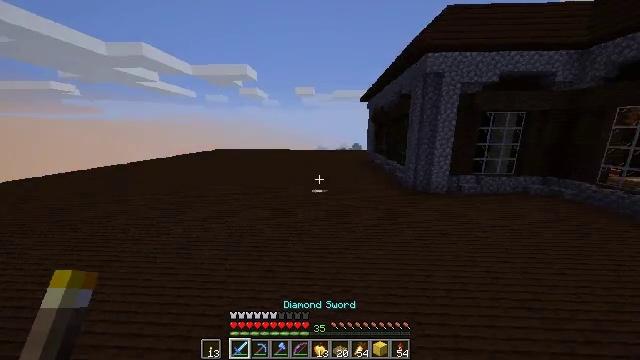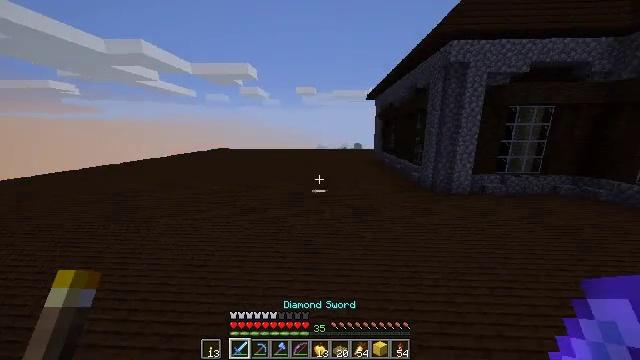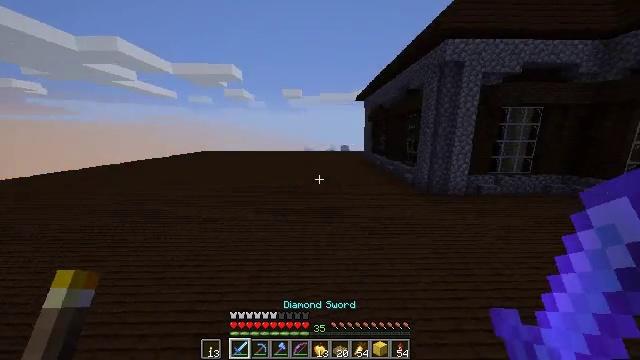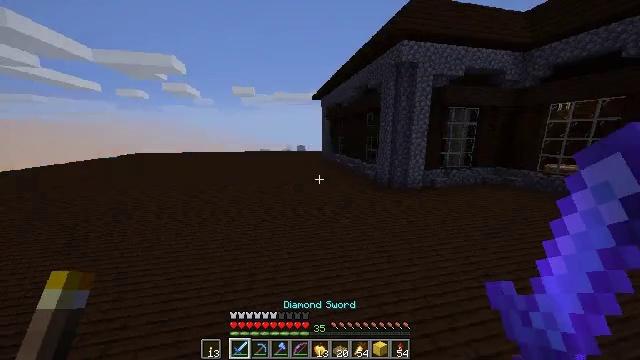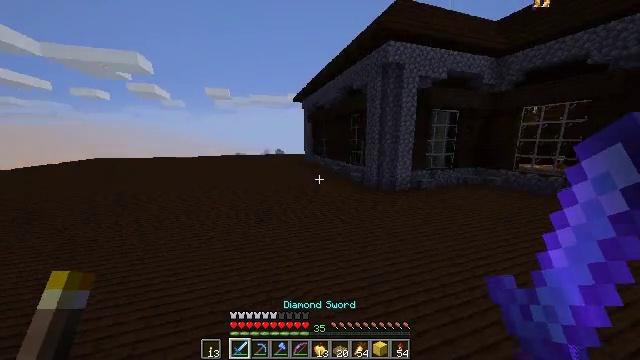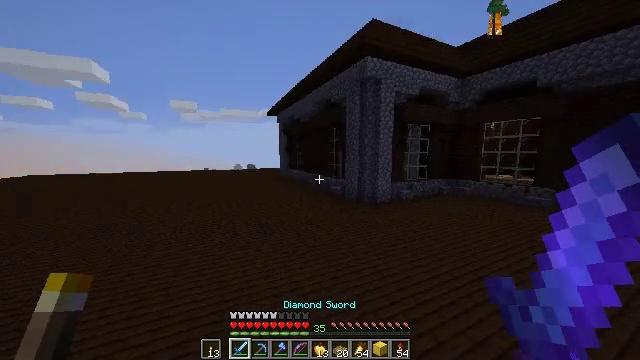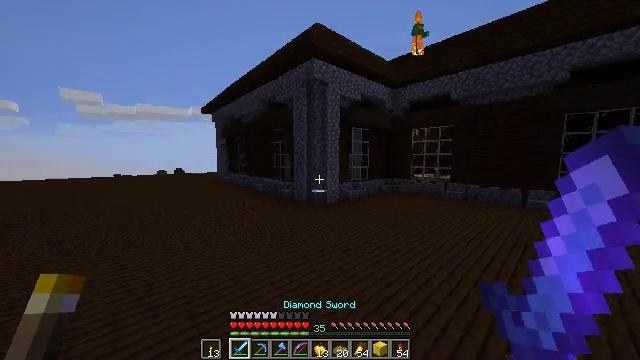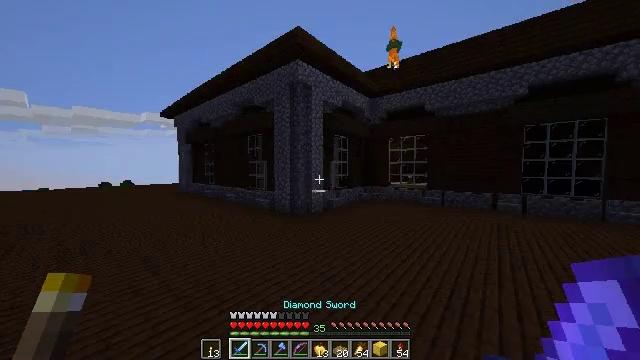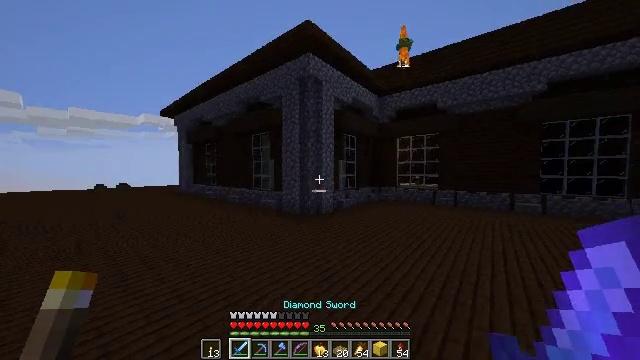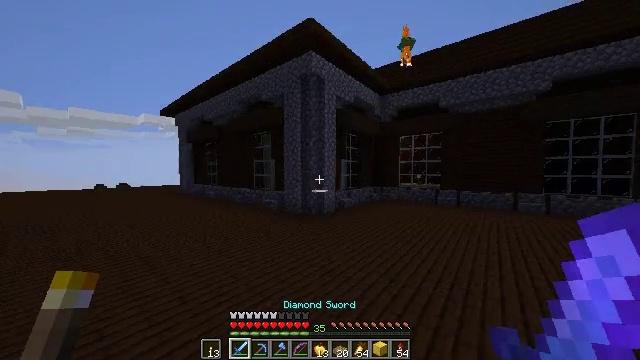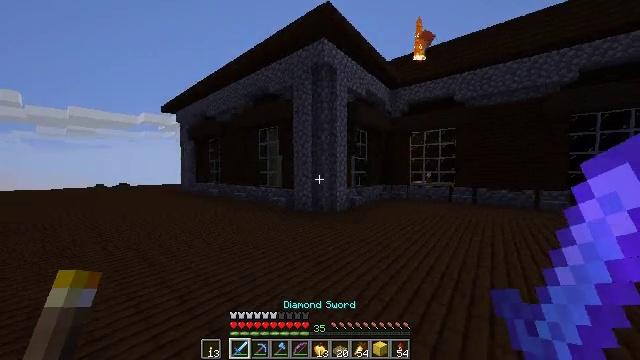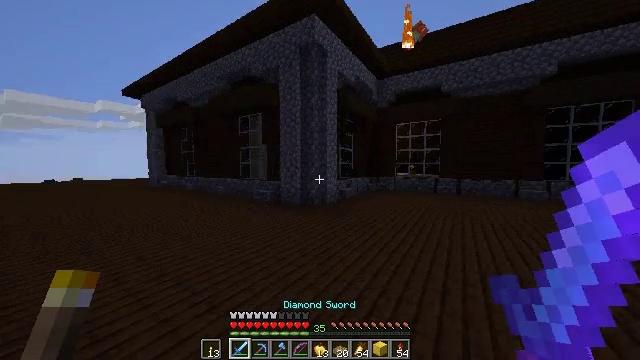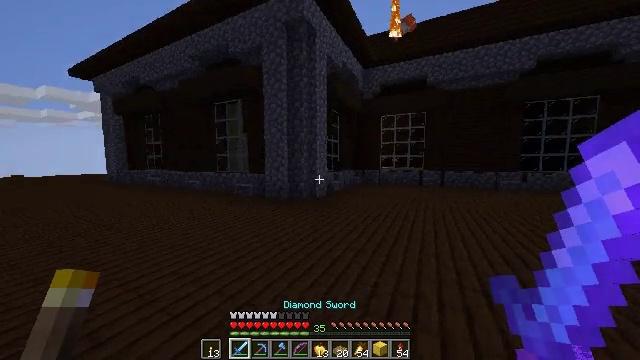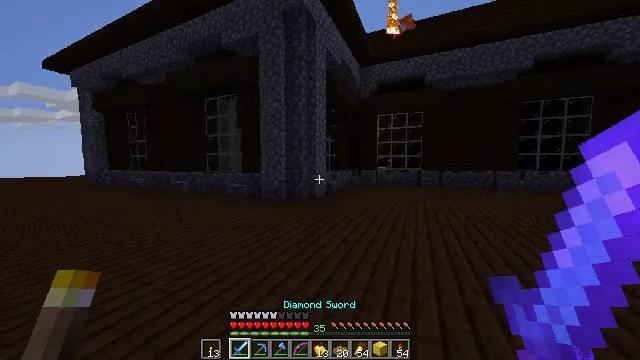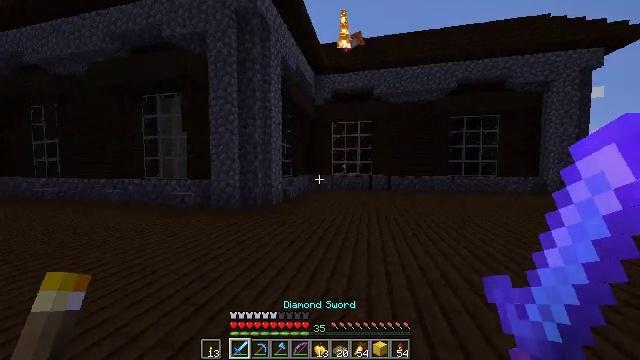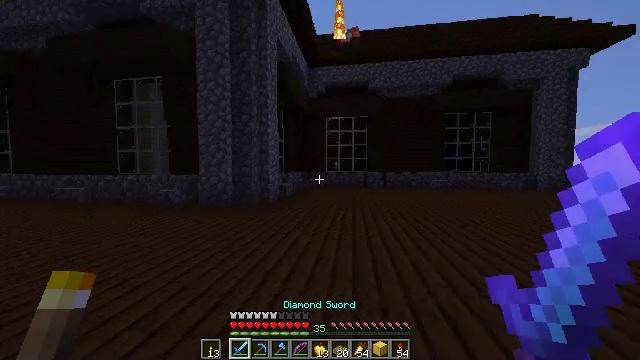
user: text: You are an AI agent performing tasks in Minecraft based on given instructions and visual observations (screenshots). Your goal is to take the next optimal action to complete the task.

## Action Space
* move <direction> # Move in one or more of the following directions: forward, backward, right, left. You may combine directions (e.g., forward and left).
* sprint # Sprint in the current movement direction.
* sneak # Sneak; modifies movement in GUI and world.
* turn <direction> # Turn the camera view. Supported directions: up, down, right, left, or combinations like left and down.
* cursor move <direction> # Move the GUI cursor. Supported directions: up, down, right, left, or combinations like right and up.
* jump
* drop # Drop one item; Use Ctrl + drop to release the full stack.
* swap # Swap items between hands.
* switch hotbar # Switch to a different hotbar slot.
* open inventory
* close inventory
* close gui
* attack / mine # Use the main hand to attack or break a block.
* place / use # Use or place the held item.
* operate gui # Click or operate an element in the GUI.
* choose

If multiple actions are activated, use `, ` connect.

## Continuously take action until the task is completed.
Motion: motion action
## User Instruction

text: Destroy the glass pane to clear a path.
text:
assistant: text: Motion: move forward
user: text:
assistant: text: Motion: move forward, turn right
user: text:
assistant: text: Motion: move forward, turn right
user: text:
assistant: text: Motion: move forward, turn right and up
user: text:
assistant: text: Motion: move forward, sprint, turn right and up
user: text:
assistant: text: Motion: move forward, sprint, turn right
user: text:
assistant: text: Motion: move forward, sprint, turn right and up
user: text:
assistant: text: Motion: move forward, sprint
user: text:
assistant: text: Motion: move forward, sprint
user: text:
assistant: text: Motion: move forward, sprint
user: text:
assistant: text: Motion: move forward, sprint, turn right and down
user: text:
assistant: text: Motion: move forward, sprint, turn right and down
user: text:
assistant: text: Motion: move forward, sprint, turn right
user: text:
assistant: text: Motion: move forward, sprint, turn right and up
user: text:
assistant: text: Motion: move forward, sprint, turn right
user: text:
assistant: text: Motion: move forward, sprint
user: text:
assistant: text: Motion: move forward, sprint, turn right and up
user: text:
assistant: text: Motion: move forward, sprint, turn right and up
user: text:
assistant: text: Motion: move forward, sprint
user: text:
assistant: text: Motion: move forward, sprint
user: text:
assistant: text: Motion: move forward, sprint
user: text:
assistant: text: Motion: move forward, sprint, turn right and down
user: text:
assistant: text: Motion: move forward, sprint, turn right
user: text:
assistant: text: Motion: move forward, sprint
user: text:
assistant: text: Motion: move forward and move right, sprint, turn right and down
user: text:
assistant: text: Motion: move forward and move right, sprint, turn right and down
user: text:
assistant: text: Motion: move forward and move right, sprint, turn right and down
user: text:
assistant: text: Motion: move forward and move right, sprint, turn right
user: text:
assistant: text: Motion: move forward and move right, sprint
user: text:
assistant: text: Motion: move forward and move right, sprint